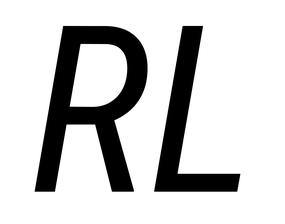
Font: Roboto-Italic_Condensed_Italic